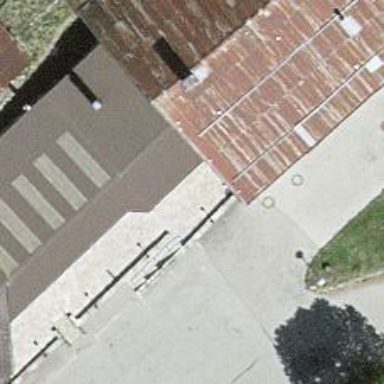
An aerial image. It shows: Restaurant.